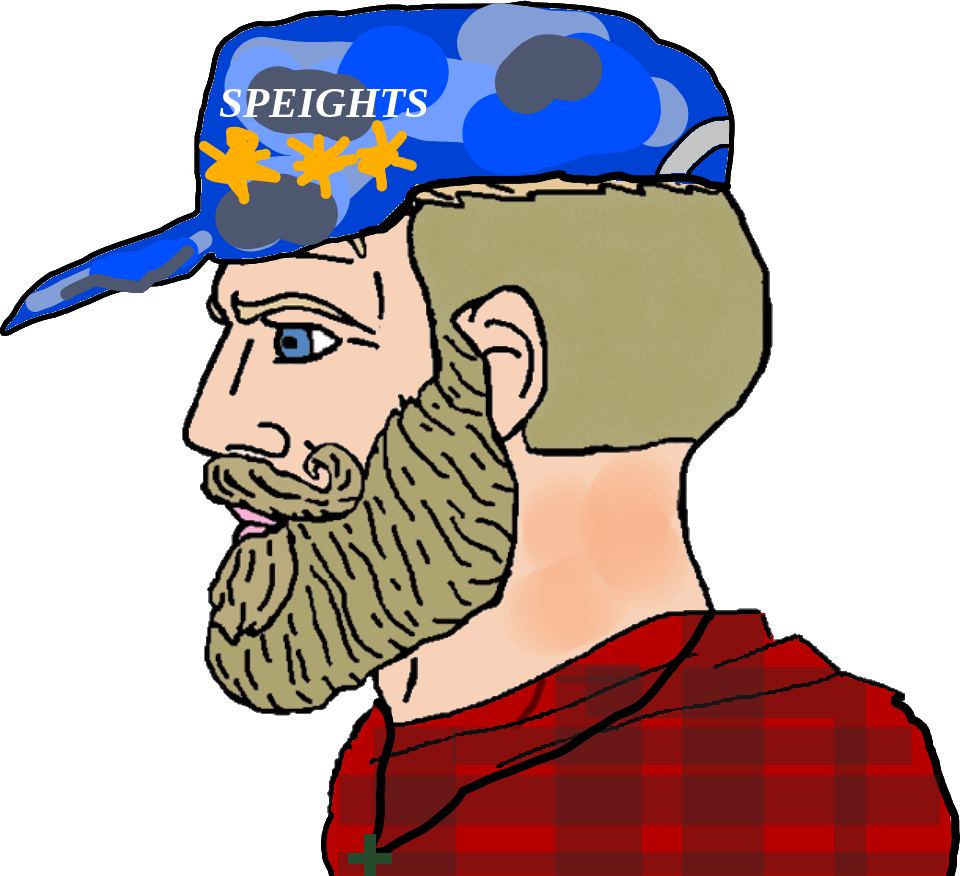
Label: 4_Yes_Chad